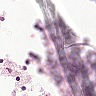
Metastatic tissue present: no